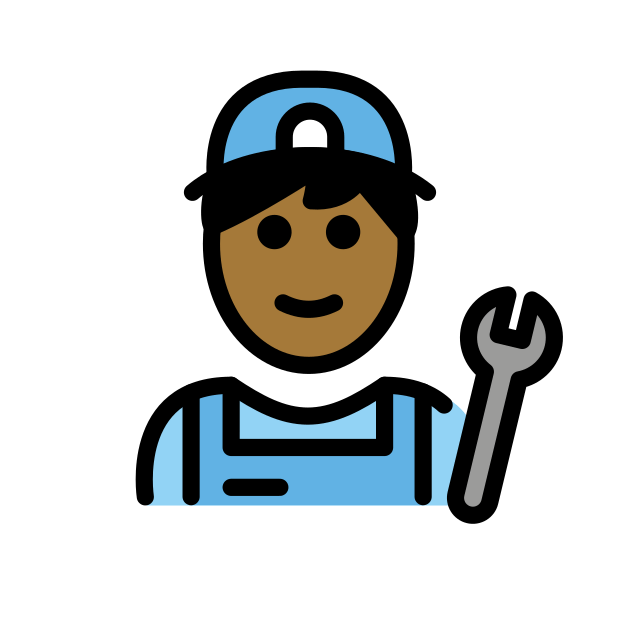
mechanic: medium-dark skin tone